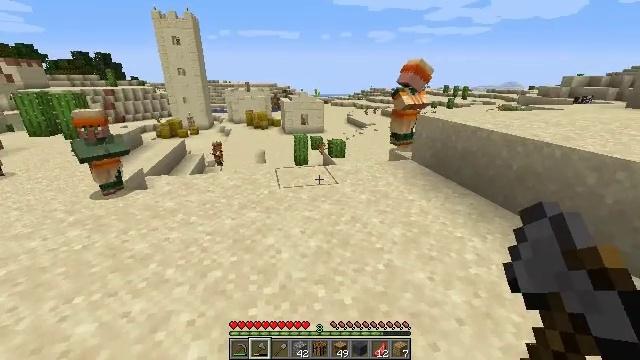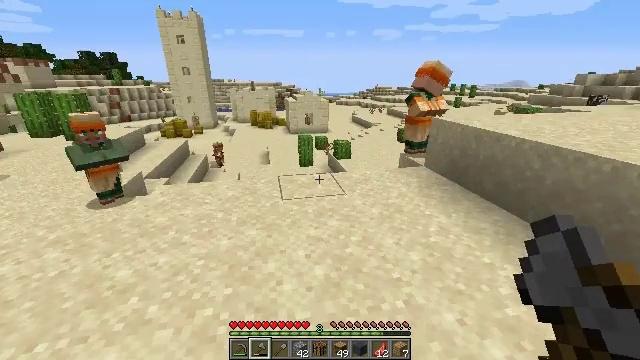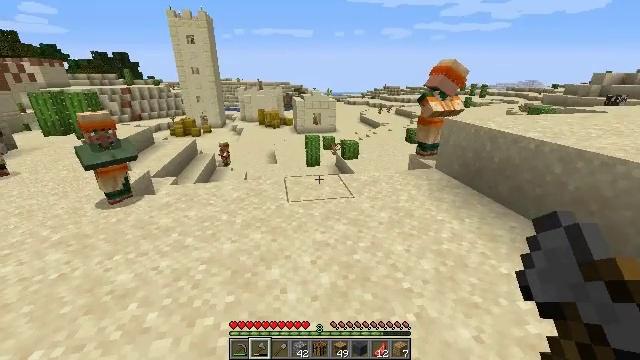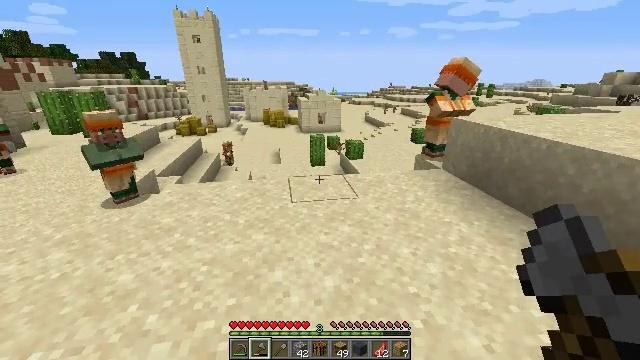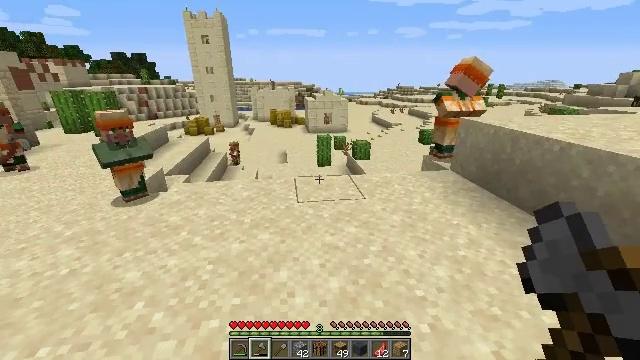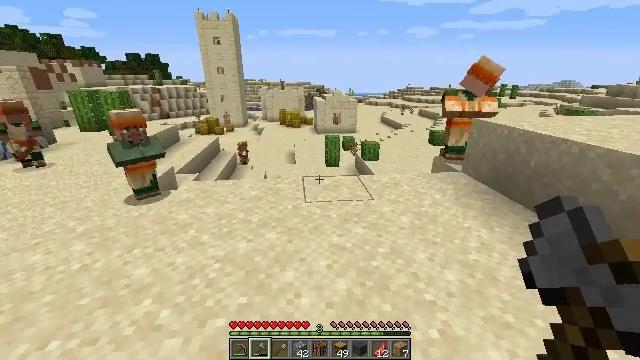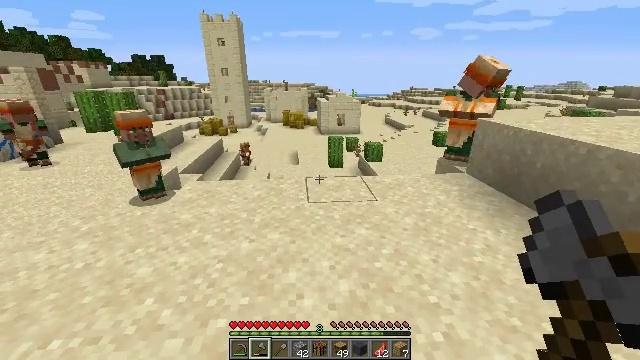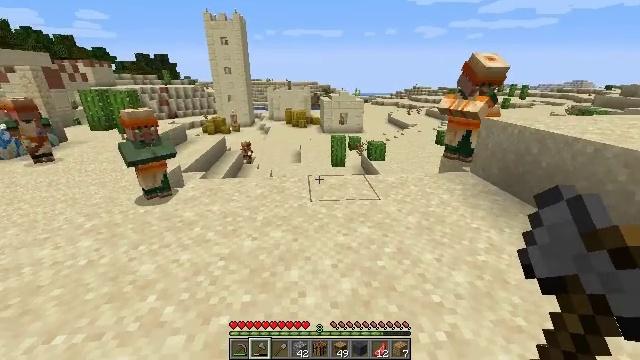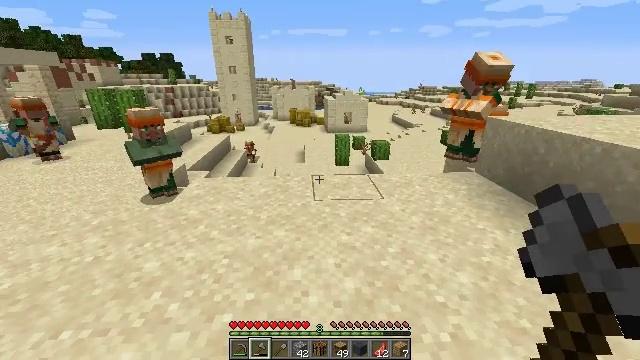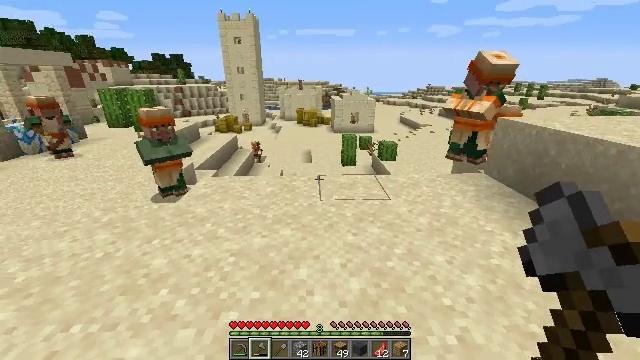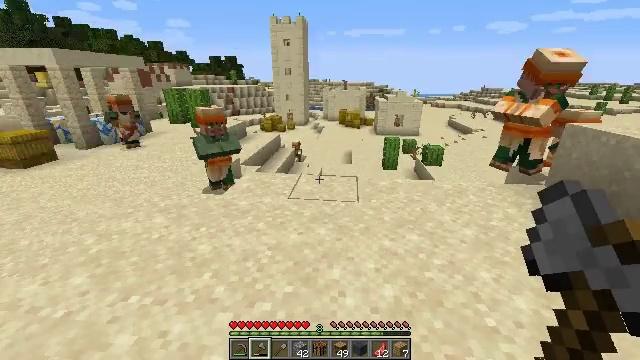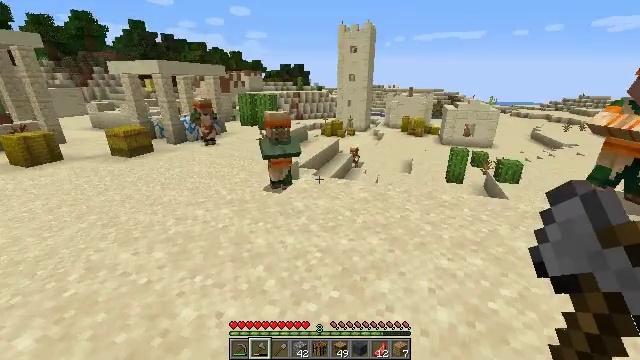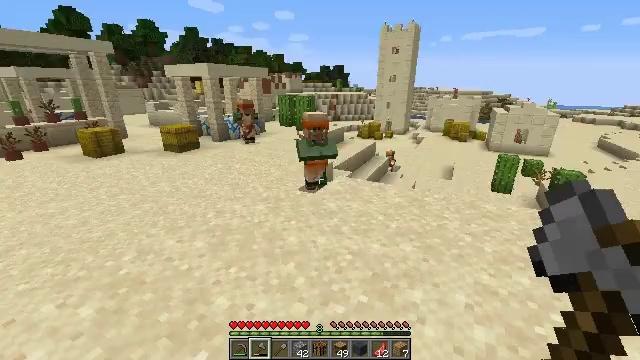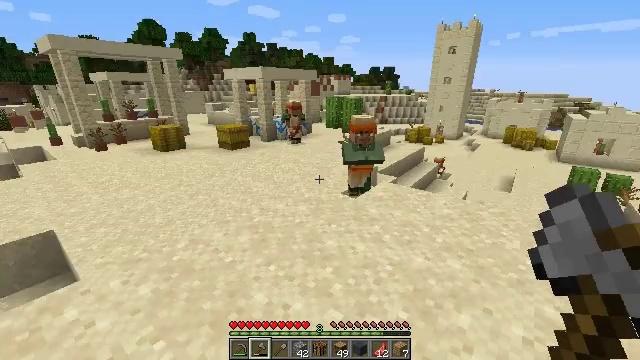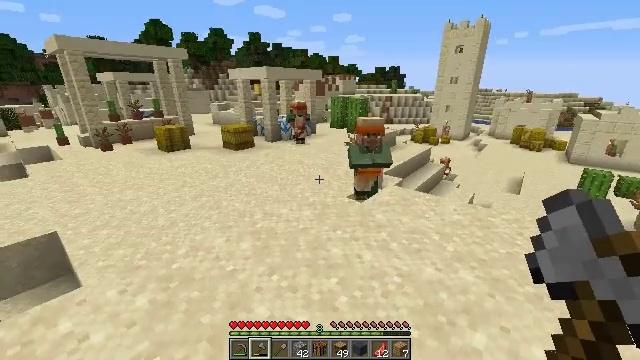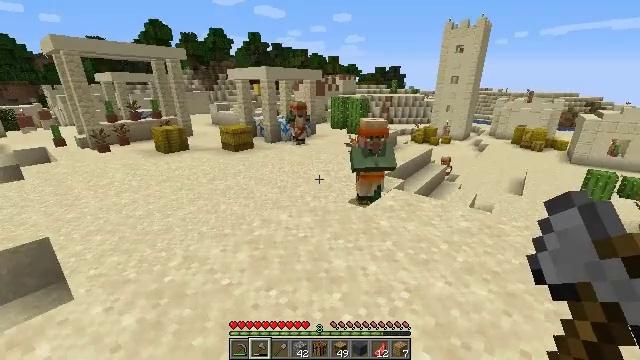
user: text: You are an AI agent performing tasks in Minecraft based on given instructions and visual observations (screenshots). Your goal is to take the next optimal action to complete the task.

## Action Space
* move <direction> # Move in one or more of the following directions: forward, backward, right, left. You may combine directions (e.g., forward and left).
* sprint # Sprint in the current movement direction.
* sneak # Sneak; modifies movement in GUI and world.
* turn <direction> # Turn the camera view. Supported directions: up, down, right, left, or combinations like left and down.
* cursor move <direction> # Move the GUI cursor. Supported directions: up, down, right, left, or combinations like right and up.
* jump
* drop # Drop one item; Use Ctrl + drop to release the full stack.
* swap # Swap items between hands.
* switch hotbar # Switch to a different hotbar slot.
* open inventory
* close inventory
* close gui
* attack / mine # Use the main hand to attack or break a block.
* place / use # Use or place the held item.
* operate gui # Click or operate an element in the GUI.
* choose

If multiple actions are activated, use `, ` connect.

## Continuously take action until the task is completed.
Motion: motion action
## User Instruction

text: Combat the rabbit.
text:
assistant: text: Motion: move forward, turn left
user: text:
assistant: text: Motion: turn left
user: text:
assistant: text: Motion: turn left
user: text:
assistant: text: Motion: turn left
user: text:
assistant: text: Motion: turn left
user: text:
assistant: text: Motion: no_op
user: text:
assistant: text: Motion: no_op
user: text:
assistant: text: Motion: no_op
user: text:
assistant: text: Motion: turn left
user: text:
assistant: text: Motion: turn left
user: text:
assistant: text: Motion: turn left and up
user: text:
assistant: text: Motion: turn left
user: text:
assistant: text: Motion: move forward, turn left
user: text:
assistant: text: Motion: move forward, turn left
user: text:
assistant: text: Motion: move forward
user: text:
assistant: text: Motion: move forward
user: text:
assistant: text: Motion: move forward
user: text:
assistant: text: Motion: move forward
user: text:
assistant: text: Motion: move forward, turn left
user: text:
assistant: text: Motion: move forward, turn left
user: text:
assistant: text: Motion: move forward, turn left
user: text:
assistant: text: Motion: move forward and move left
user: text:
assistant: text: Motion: move forward and move left
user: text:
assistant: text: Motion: move forward and move left
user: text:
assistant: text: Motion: move forward and move left
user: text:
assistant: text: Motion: move forward and move left
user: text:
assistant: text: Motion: move forward and move left
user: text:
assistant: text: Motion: move forward and move left
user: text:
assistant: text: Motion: move forward and move left
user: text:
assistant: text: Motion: move forward and move left